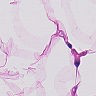
Metastatic tissue present: no